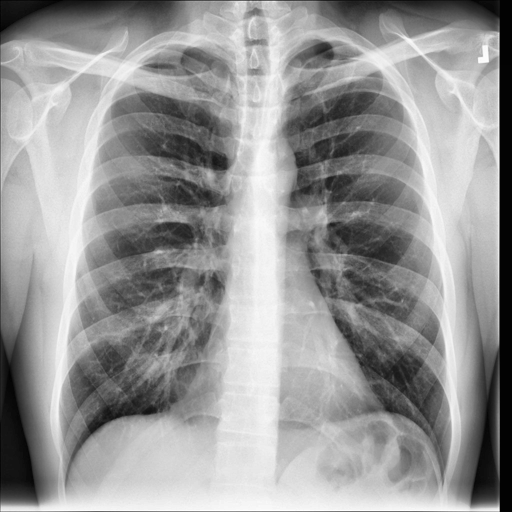
Finding: NORMAL